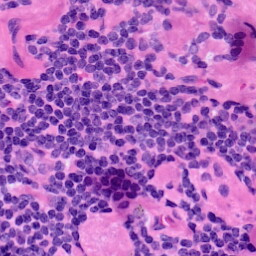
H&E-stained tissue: LymphNode